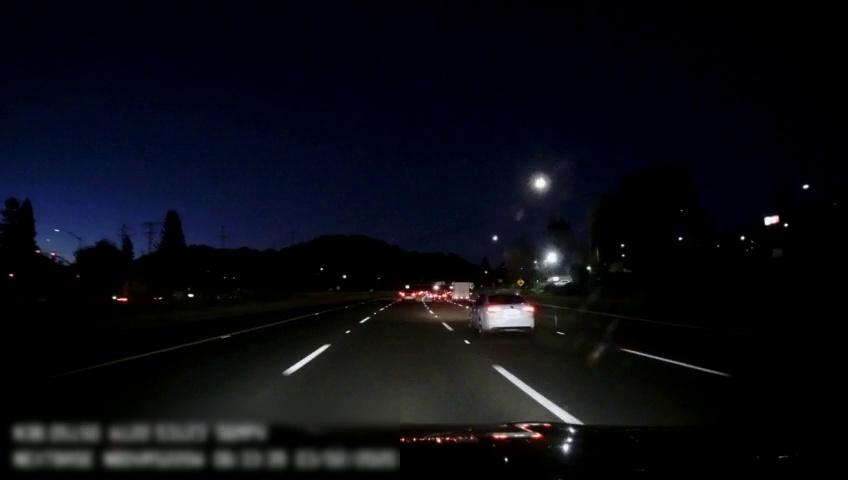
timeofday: Night
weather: Other
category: Drivable Space
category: Vehicles | Other LV
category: Vehicles | Car
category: Vehicles | SUV
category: Vehicles | Car
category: Lanes | Alternate Lane
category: Lanes | Current Lane
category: Lanes | Current Lane
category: Lanes | Alternate Lane
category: Lanes | Alternate Lane